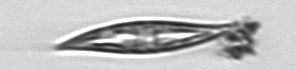
Label: Pleurosigma